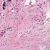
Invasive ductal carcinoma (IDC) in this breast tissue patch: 1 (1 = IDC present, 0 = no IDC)